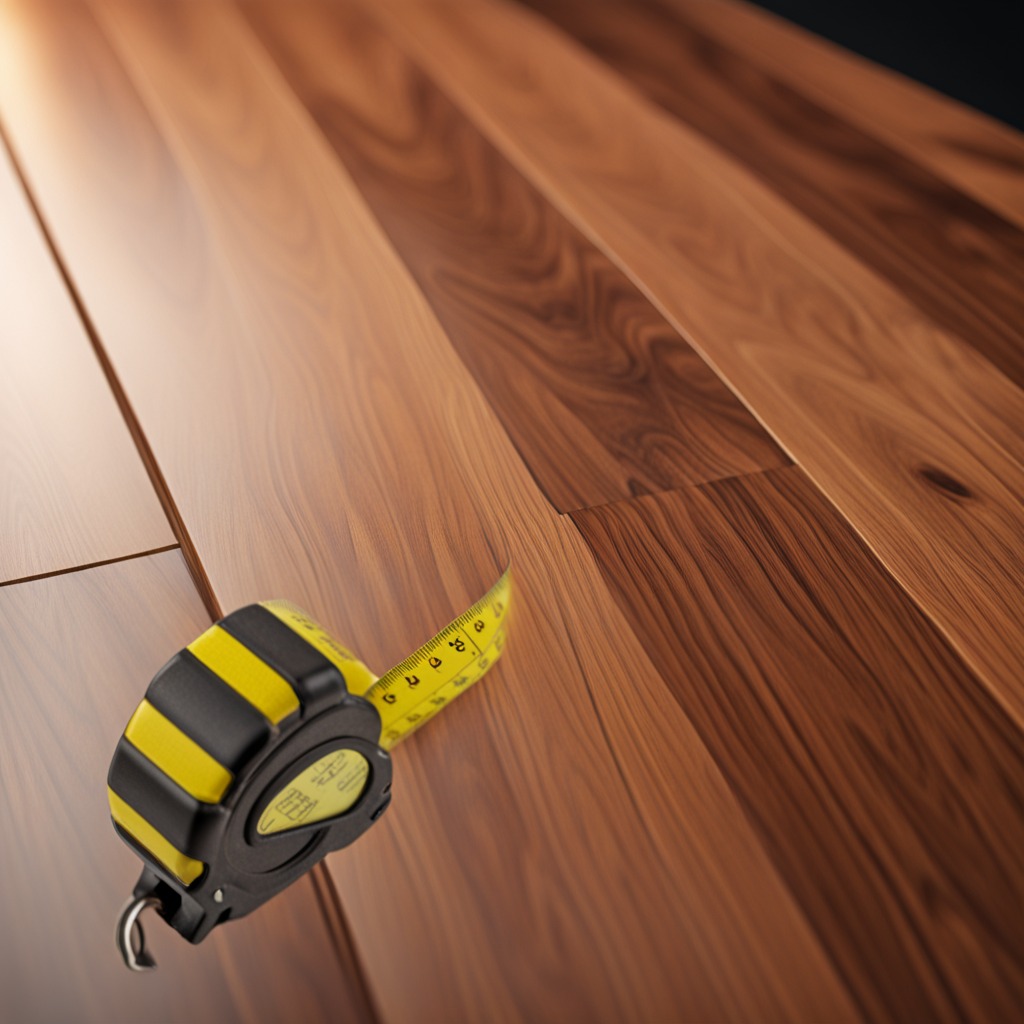
A measuring tape lies on the wooden table in a carpentry studio.